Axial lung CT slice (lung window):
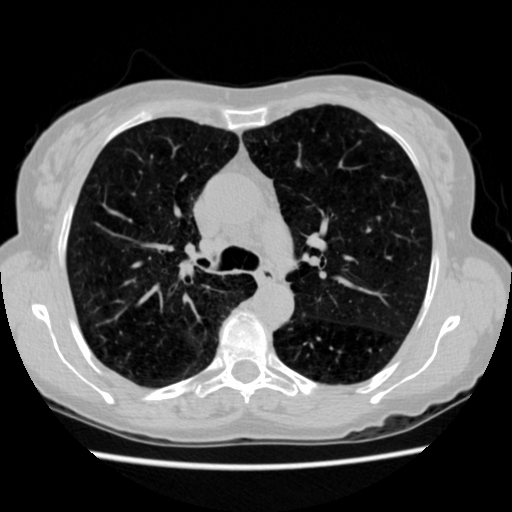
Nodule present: no